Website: macys
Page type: customer-info-address
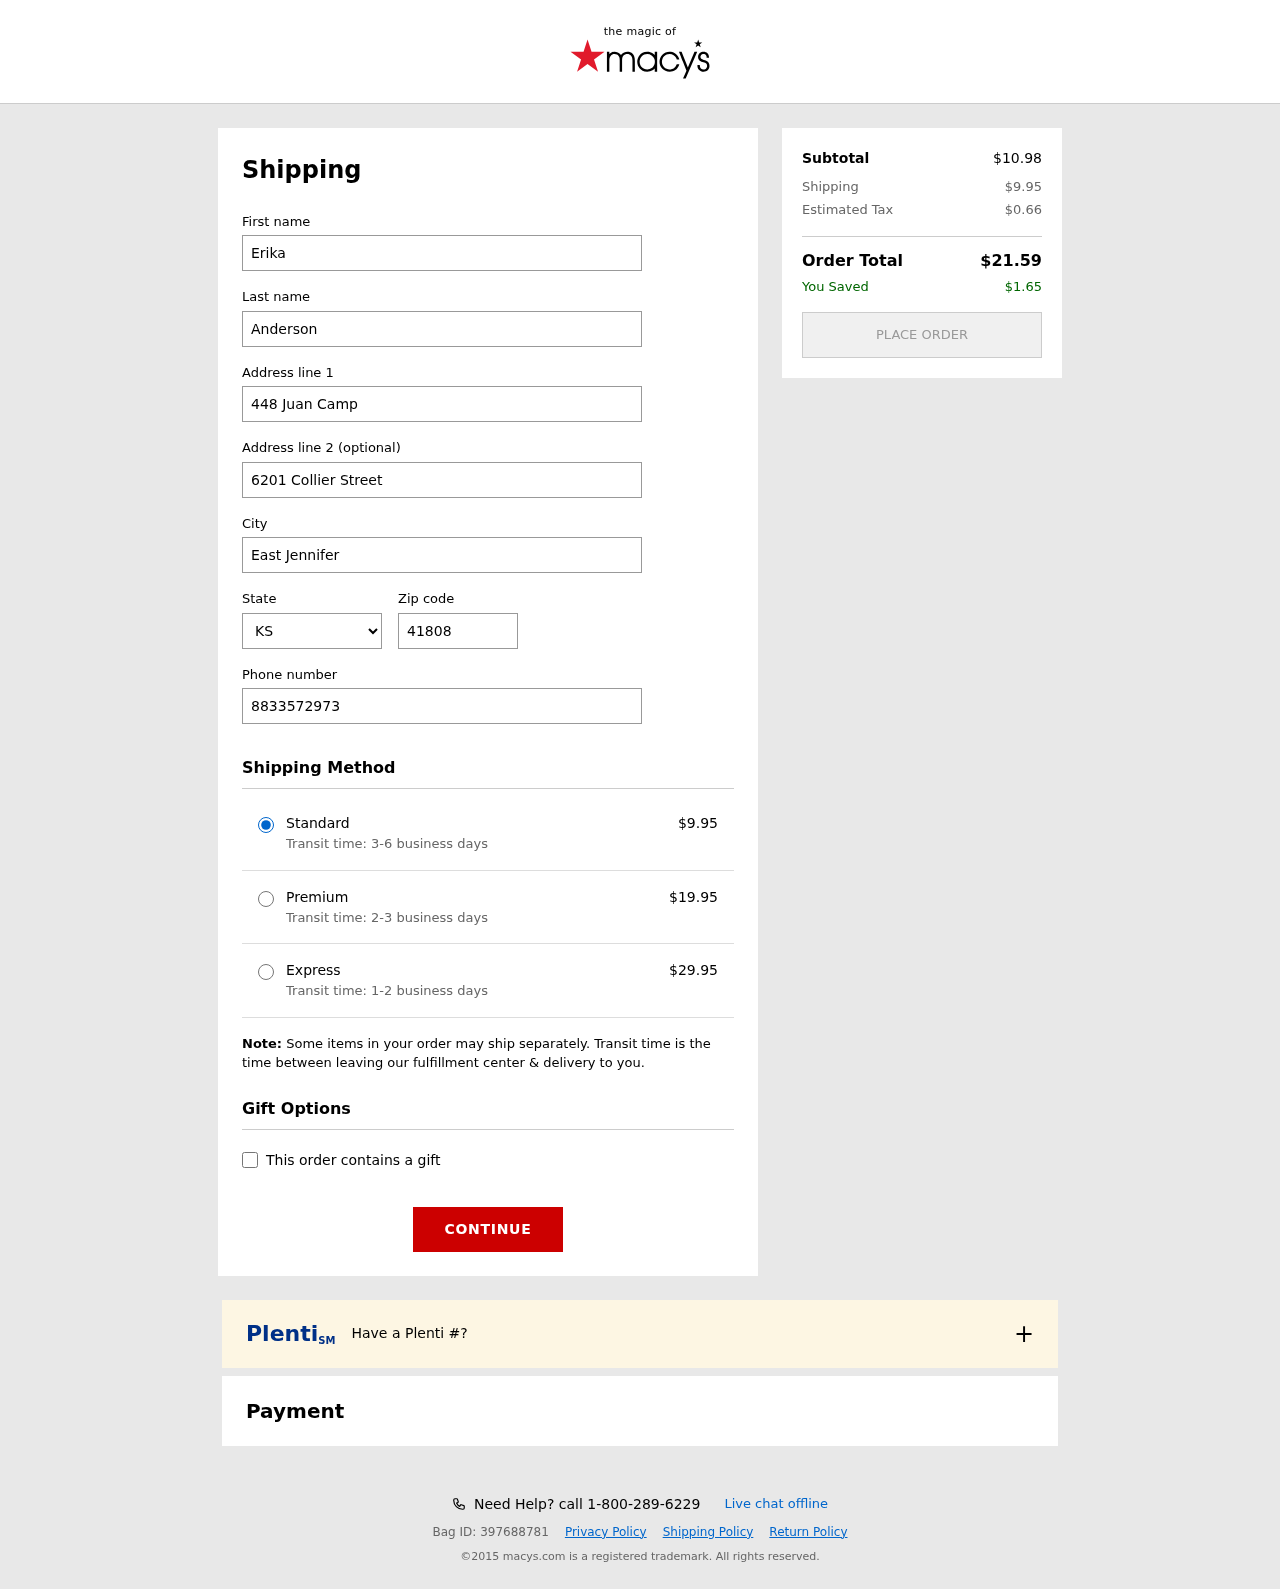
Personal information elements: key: PII_CITY
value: East Jennifer
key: PII_FIRSTNAME
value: Erika
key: PII_LASTNAME
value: Anderson
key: PII_PHONE
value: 8833572973
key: PII_POSTCODE
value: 41808
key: PII_STATE_ABBR
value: KS
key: PII_STREET
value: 448 Juan Camp
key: PII_STREET2
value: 6201 Collier Street
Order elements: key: ORDER_SHIPPING_COST
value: $9.95
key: ORDER_SHIPPING_COST_PREMIUM
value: $19.95
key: ORDER_SHIPPING_COST_EXPRESS
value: $29.95
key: ORDER_SUBTOTAL
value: $10.98
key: ORDER_TAX
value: $0.66
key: ORDER_TOTAL
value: $21.59
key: ORDER_SAVINGS
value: $1.65